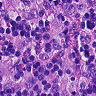
Metastatic tissue present: no